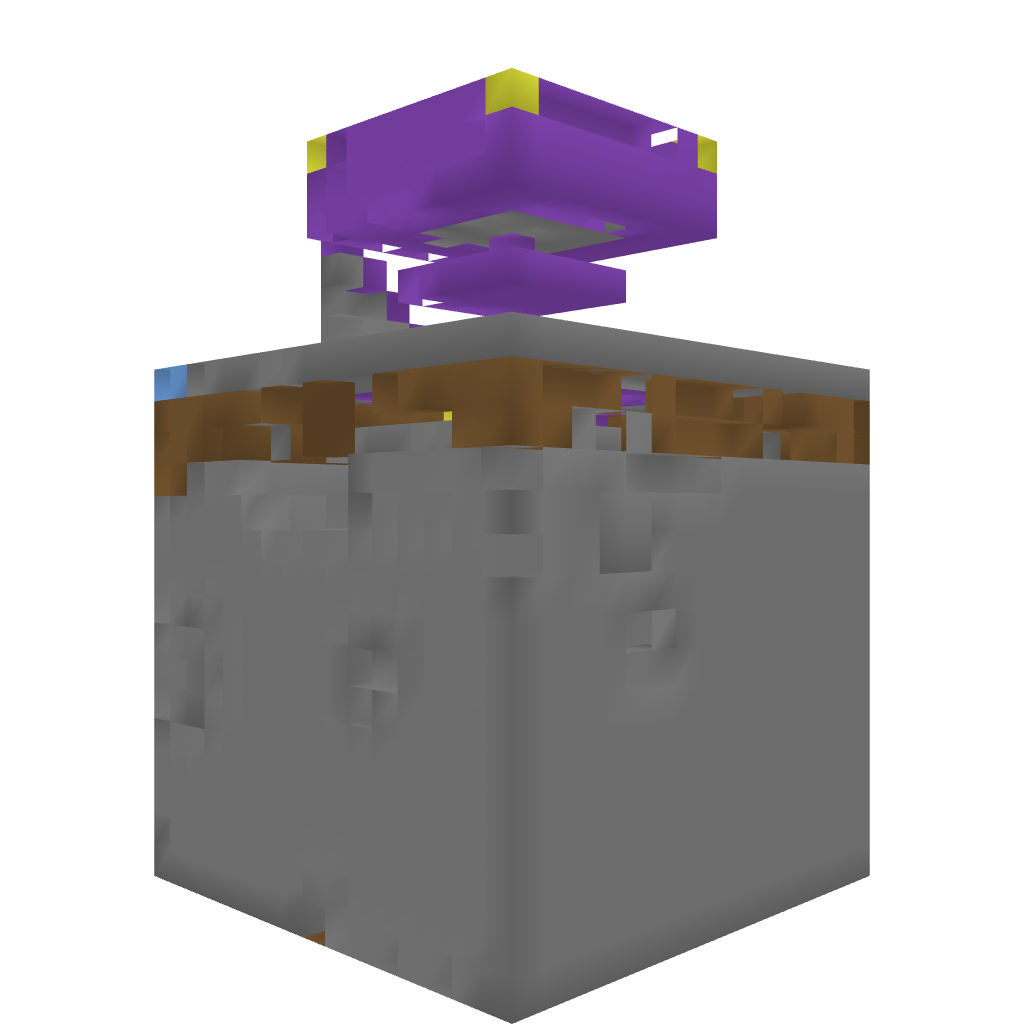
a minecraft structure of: Automatic player cannon bad low quality